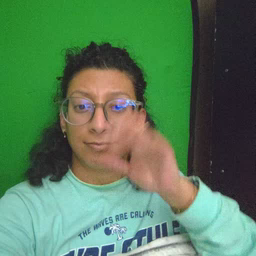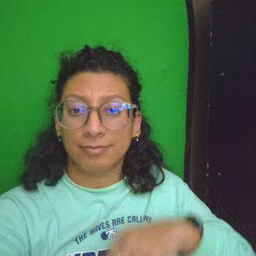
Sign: mouse